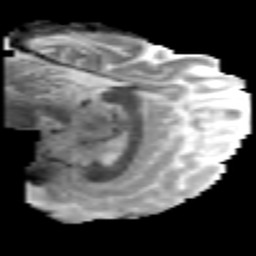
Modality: MD
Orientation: sagittal
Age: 35
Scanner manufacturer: philips
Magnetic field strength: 3 T
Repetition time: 8.591 s
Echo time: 0.1268 s